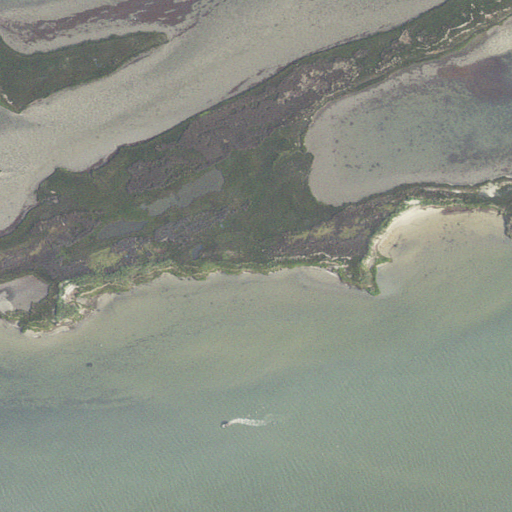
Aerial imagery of island in Virginia named Allens Island containing open water and herbaceous wetlands